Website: bh-photo
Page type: cart
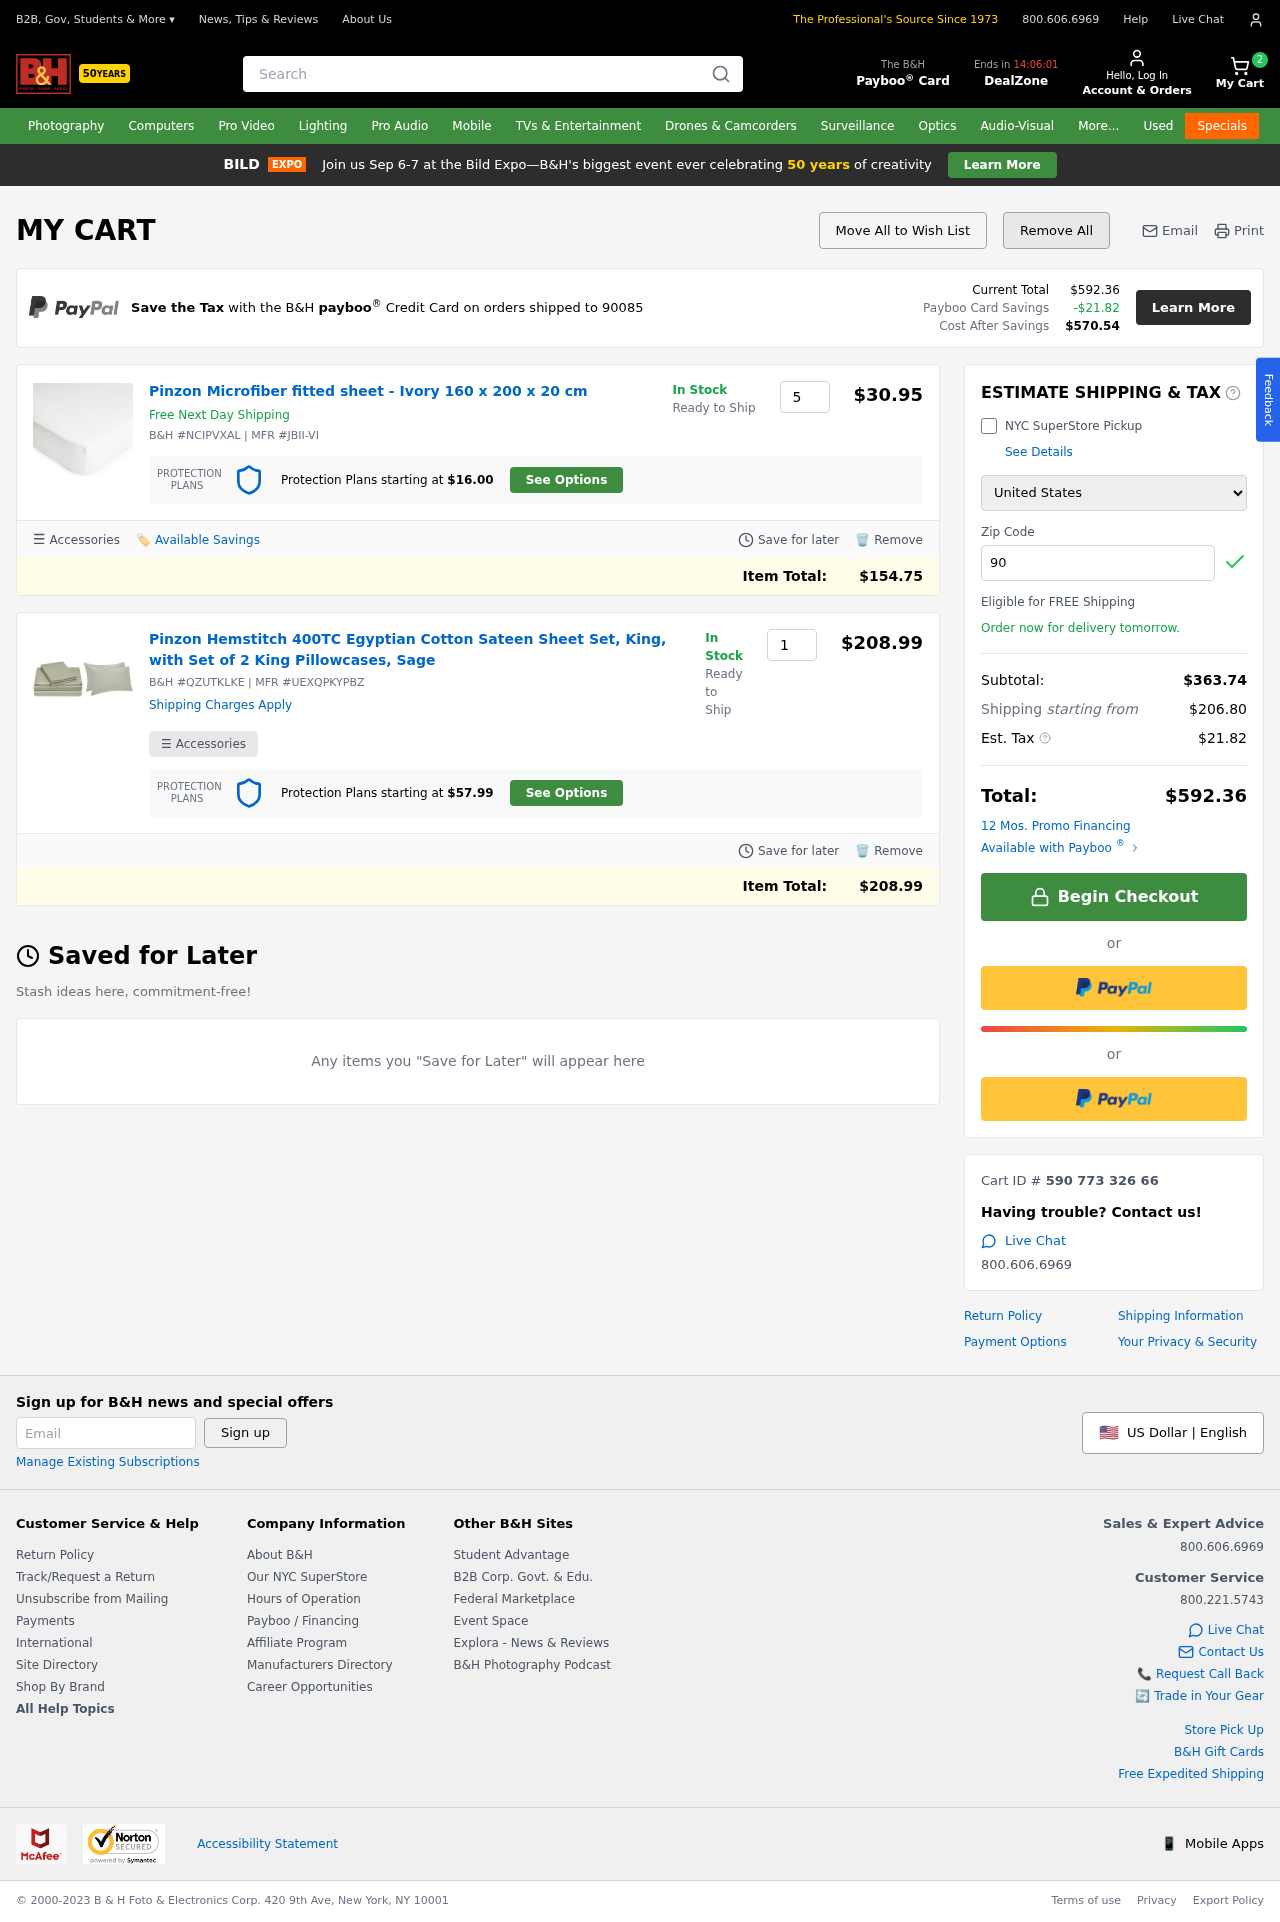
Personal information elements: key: PII_COUNTRY
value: United States
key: PII_POSTCODE
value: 90085
Product elements: key: PRODUCT1_NAME
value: Pinzon Microfiber fitted sheet - Ivory 160 x 200 x 20 cm
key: PRODUCT1_PRICE
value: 30.95
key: PRODUCT1_QUANTITY
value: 5
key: PRODUCT2_NAME
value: Pinzon Hemstitch 400TC Egyptian Cotton Sateen Sheet Set, King, with Set of 2 King Pillowcases, Sage
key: PRODUCT2_PRICE
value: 208.99
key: PRODUCT2_QUANTITY
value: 1
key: PRODUCT1_ITEM_TOTAL
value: $154.75
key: PRODUCT2_ITEM_TOTAL
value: $208.99
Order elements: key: ORDER_NUM_ITEMS
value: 2
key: ORDER_TOTAL
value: $592.36
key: ORDER_TAX
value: -$21.82
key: ORDER_TAX
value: $21.82
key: ORDER_TOTAL_AFTER_SAVINGS
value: $570.54
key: ORDER_SUBTOTAL
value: $363.74
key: ORDER_SHIPPING_COST
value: $206.80
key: ORDER_ID
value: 590 773 326 66
Search elements: key: HEADER_SEARCH
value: Search